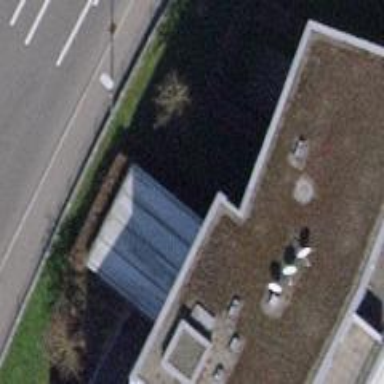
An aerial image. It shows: View of roof of building.